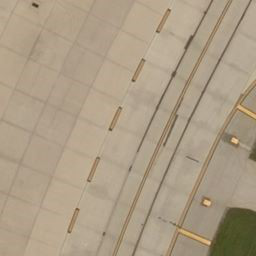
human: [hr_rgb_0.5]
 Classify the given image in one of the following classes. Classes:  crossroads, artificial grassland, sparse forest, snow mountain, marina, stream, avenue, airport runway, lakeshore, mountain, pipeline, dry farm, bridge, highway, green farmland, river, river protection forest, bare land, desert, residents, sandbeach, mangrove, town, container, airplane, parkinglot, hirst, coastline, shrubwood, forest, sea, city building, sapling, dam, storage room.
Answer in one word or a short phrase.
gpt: airport runway